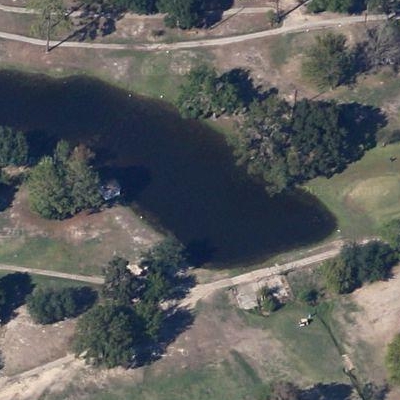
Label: dRiverLake